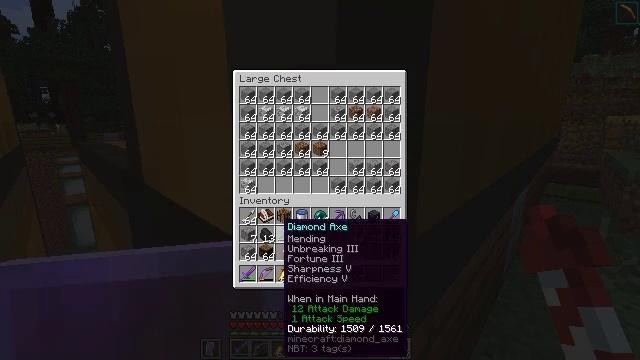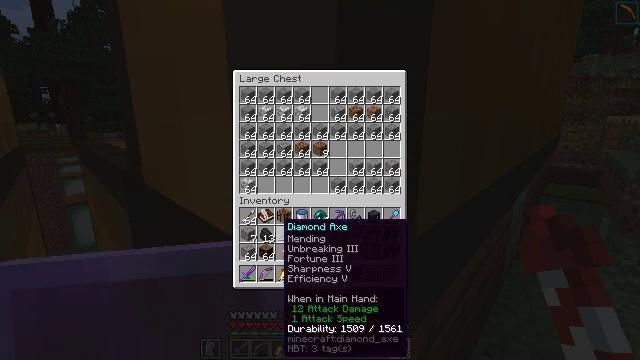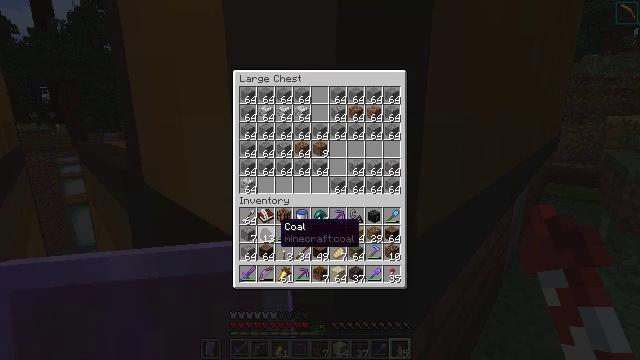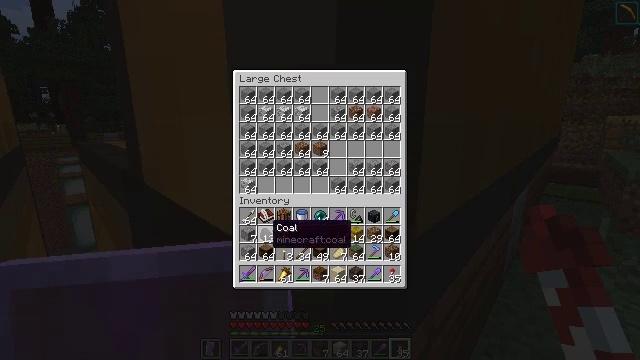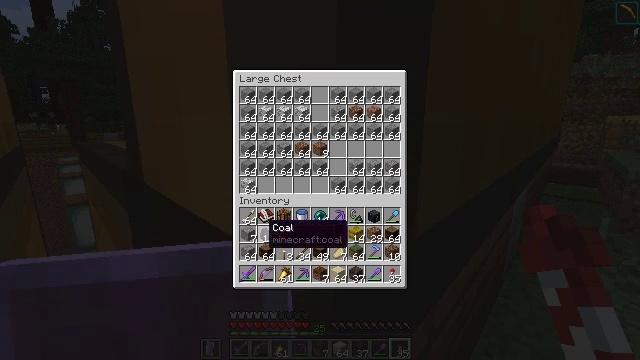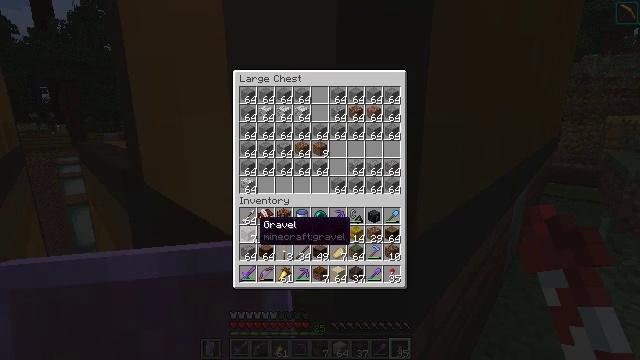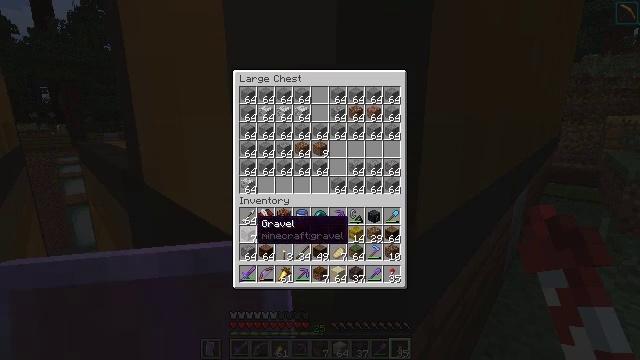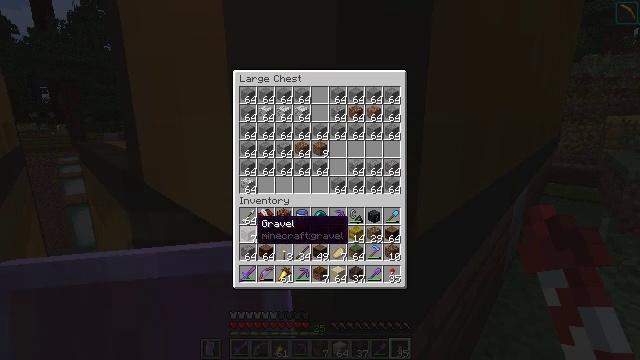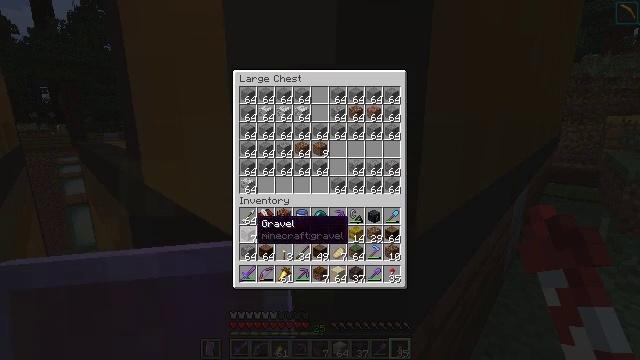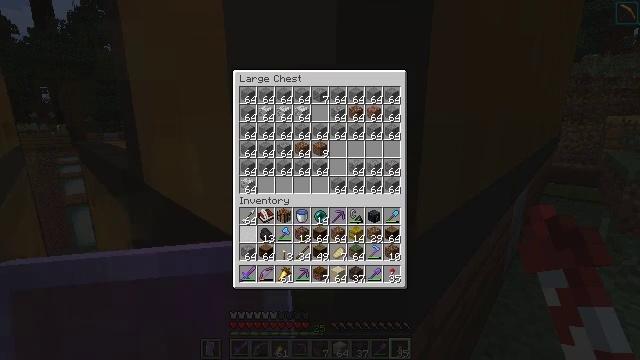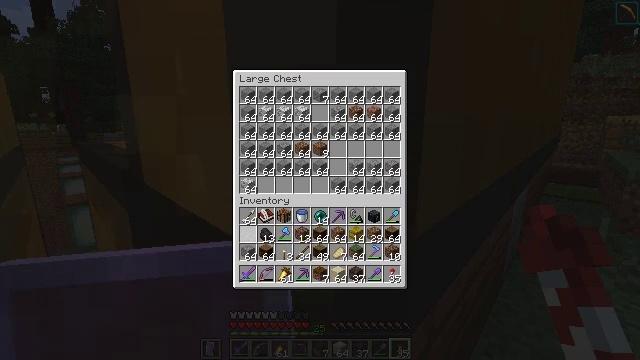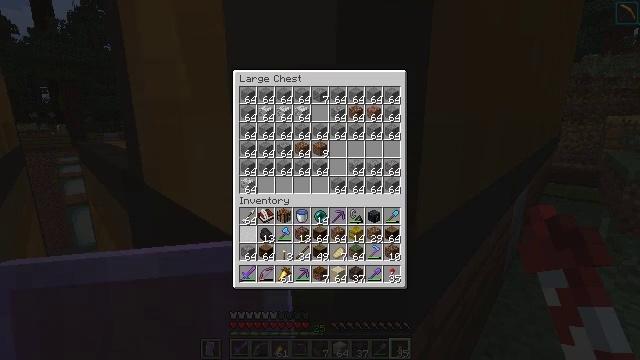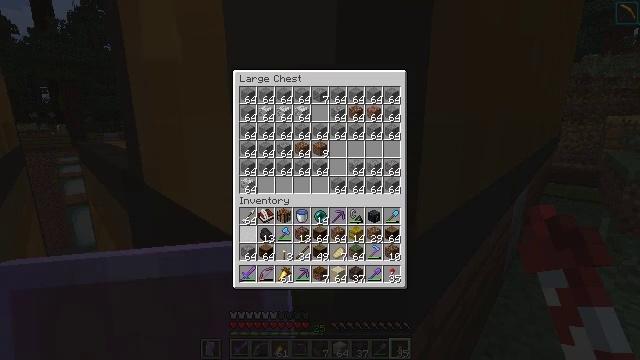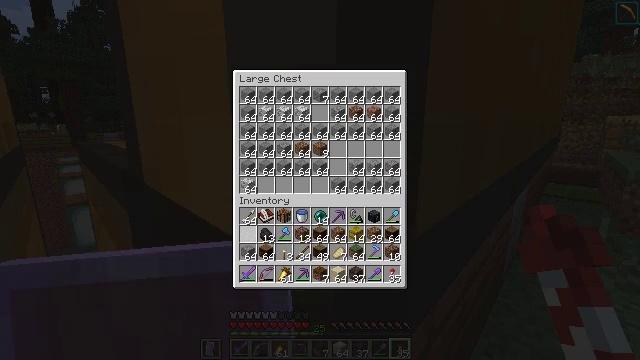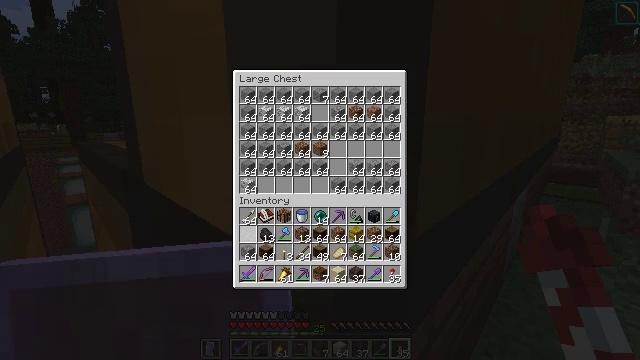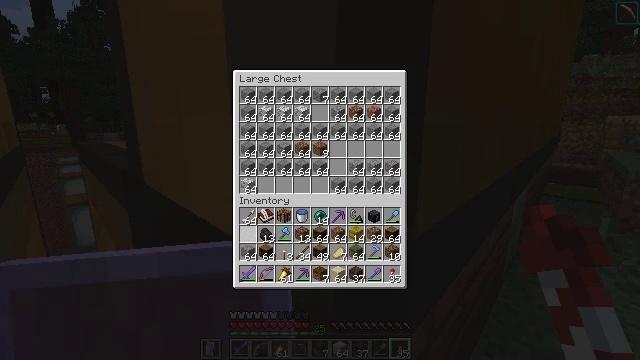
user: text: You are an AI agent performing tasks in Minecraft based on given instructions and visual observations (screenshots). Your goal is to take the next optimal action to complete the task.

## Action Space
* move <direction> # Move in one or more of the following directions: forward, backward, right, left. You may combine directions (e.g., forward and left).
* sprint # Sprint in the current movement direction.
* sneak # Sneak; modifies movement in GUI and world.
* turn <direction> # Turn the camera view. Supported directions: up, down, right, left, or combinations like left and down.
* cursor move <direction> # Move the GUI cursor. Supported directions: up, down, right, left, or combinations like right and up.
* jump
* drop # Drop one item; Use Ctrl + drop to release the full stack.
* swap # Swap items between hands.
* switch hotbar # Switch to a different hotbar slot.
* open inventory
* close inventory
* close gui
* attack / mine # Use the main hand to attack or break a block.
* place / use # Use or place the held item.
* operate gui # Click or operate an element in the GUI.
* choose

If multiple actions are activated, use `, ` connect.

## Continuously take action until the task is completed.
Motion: motion action
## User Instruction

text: Make brown dye by placing cocoa beans in the crafting slot.
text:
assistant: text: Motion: sneak
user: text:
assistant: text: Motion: sneak
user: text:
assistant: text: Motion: sneak, cursor move left
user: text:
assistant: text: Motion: sneak
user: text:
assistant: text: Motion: sneak, cursor move left
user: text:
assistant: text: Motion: sneak
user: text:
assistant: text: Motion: sneak
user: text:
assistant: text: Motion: sneak
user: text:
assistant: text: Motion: sneak, operate gui
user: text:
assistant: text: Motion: sneak, operate gui
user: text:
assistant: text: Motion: sneak, operate gui
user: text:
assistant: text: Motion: sneak
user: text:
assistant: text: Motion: sneak
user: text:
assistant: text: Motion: sneak
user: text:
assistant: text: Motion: no_op
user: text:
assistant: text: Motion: no_op
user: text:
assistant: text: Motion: no_op
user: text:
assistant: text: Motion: no_op
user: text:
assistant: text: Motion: turn right, close gui
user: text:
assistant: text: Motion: turn right and up
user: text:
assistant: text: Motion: move right, turn right
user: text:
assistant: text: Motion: move right
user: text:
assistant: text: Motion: move right, turn right
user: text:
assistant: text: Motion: move right
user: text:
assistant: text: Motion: move right, turn right
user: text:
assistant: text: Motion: move right, turn right and down
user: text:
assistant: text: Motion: turn right and down
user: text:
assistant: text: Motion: no_op
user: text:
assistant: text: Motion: turn left
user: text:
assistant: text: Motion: move forward, turn left